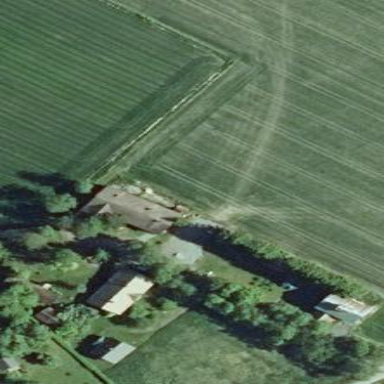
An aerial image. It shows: Farm with farmyard.